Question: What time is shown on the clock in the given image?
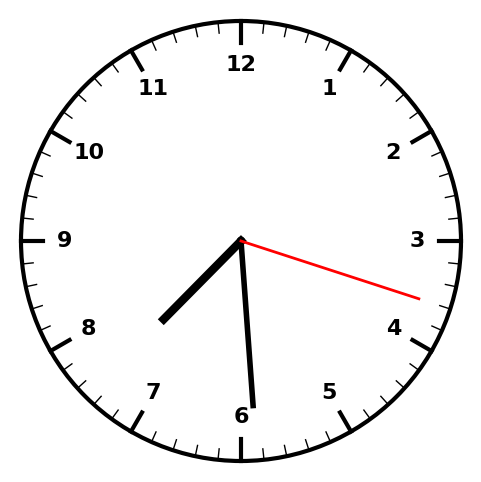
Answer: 07:29:18